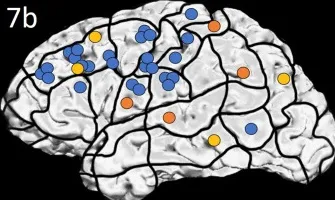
Case 7. Left panels show ON results, right panels AN results. Panels (A, B) nTMS stimulation sites that induced errors; no response and hesitations in orange, semantic errors in yellow and performance errors in blue.
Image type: radiology (ct)